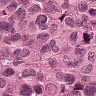
Metastatic tissue present: yes